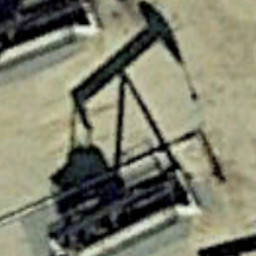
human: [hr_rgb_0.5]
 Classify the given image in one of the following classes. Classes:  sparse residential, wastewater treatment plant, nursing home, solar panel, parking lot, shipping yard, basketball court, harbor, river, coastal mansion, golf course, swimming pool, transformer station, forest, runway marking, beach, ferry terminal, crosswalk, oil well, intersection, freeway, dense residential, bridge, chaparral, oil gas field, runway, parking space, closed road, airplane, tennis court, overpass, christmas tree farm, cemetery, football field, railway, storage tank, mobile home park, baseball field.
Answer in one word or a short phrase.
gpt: oil well